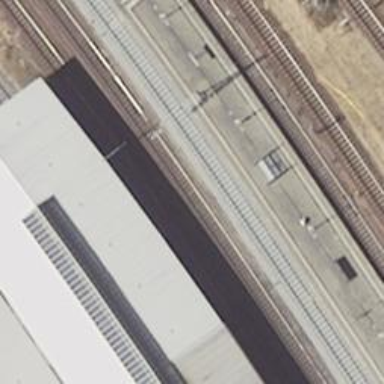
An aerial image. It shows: Railway signal.